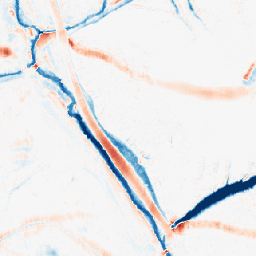
Category: morphological
Decomposition family: morphological_ellipse
Decomposition parameters: operation: average
width: 20
height: 10
Upsampling method: area
Upsampling parameters: scale: 4
Upsampling scale: 4